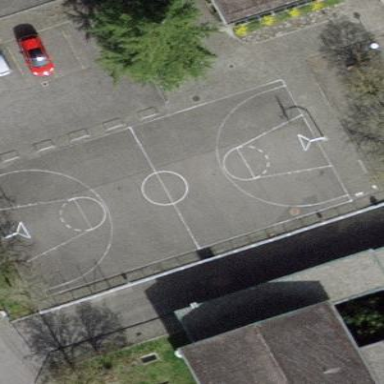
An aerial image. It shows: Basketball court in the leisure land pitch.